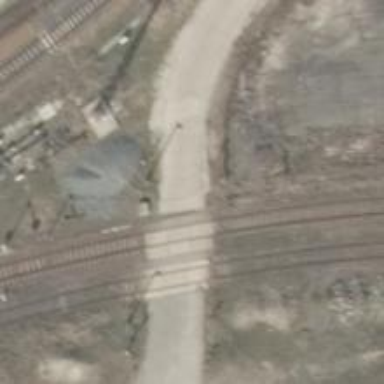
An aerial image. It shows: Railway level crossing.